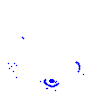
Particle: electron